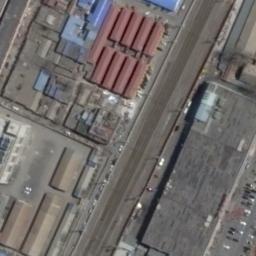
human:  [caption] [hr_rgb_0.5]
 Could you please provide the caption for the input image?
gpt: Several buildings of different shapes and sizes are beside the railway .

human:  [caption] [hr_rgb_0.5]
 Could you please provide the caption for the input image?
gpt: The railway is next to some houses .

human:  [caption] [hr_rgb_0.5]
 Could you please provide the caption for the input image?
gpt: These railways go through a industrial area .

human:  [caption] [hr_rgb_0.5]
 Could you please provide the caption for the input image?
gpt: There is a row of grey buildings on one side of the railway .

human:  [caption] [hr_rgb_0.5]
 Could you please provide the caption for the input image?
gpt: There are some red buildings and brown buildings beside the railway .